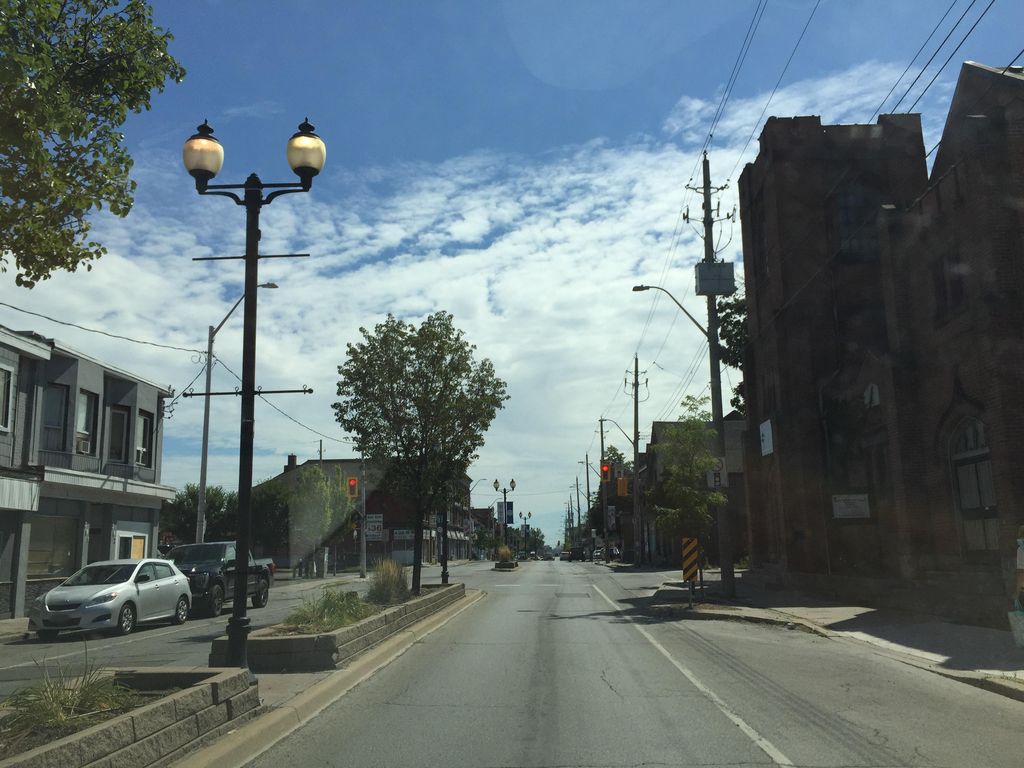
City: hamilton